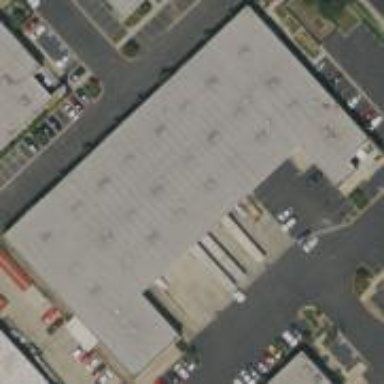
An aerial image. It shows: Industrial building.